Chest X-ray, PA view. Patient: 61 years old, sex F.
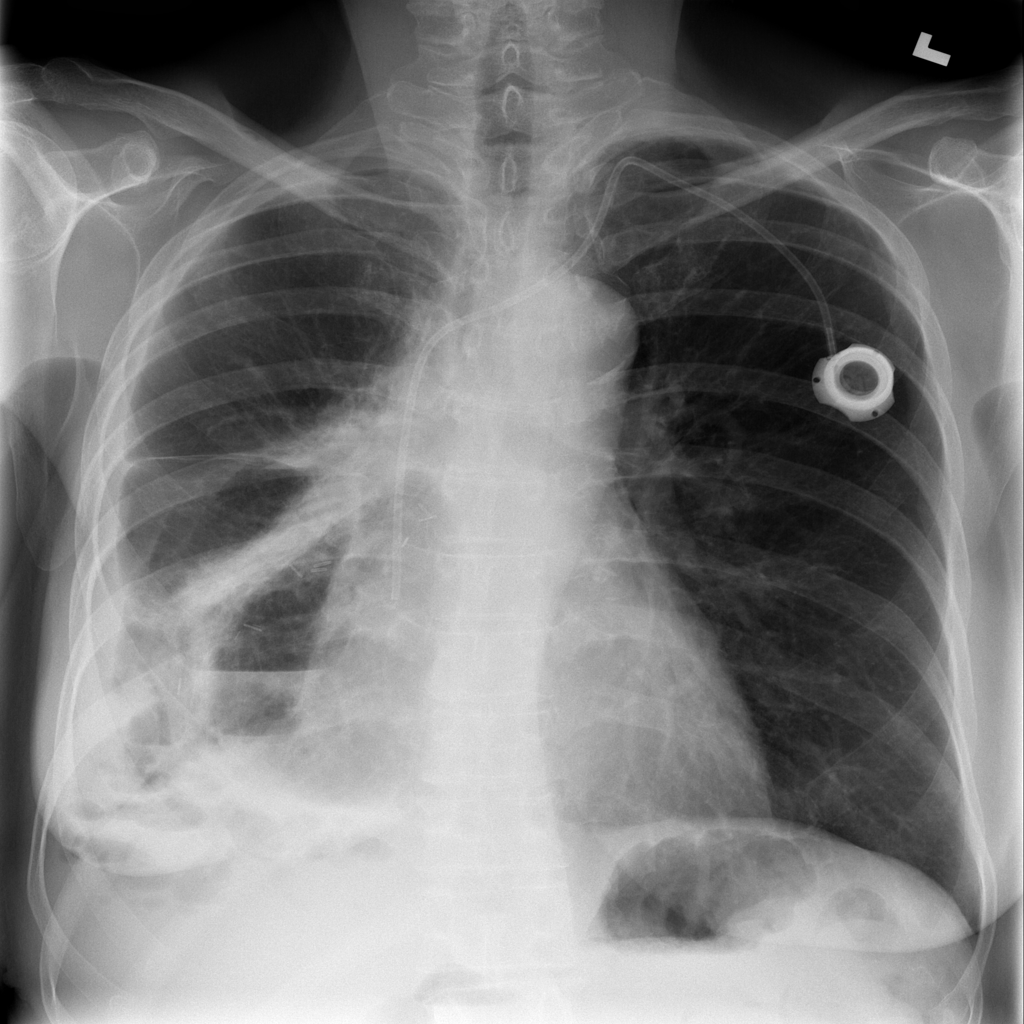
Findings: Effusion, Fibrosis, Pleural_Thickening